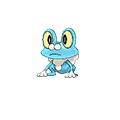
Pok\u00e9mon: froakie